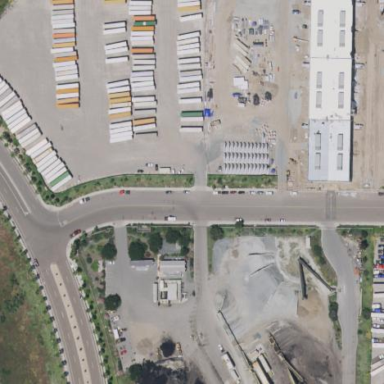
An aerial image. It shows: Industrial area.